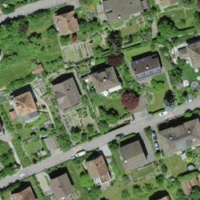
EUNIS habitat code: 55
Species observed at this site:
Polistes dominula